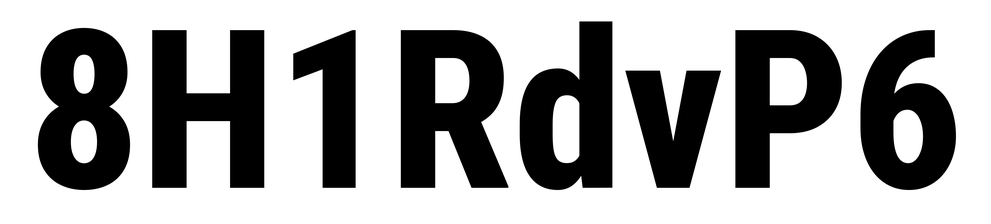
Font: Roboto_Condensed_ExtraBold